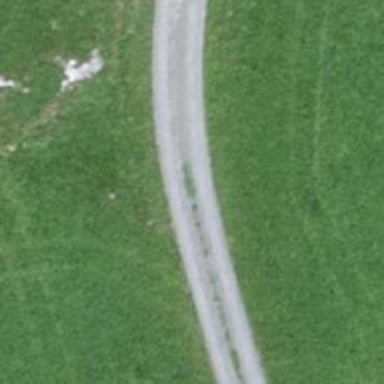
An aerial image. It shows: Service road with grade2 tracktype.